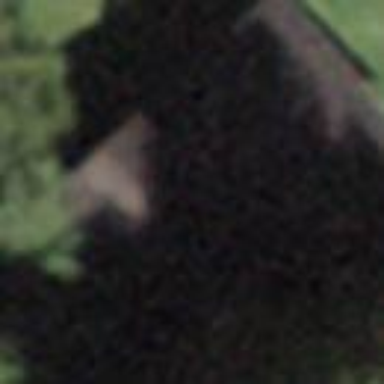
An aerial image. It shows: Cabin.